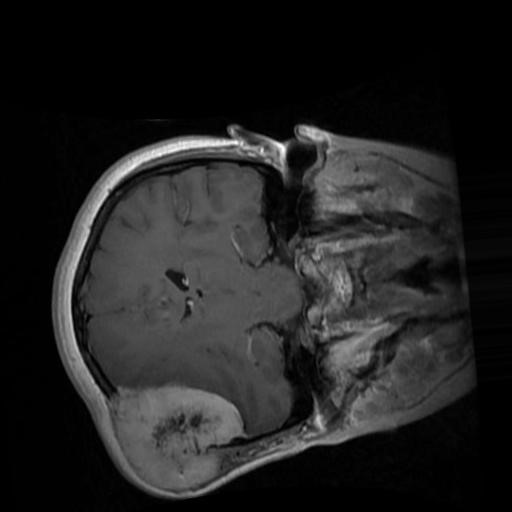
Label: brain_menin